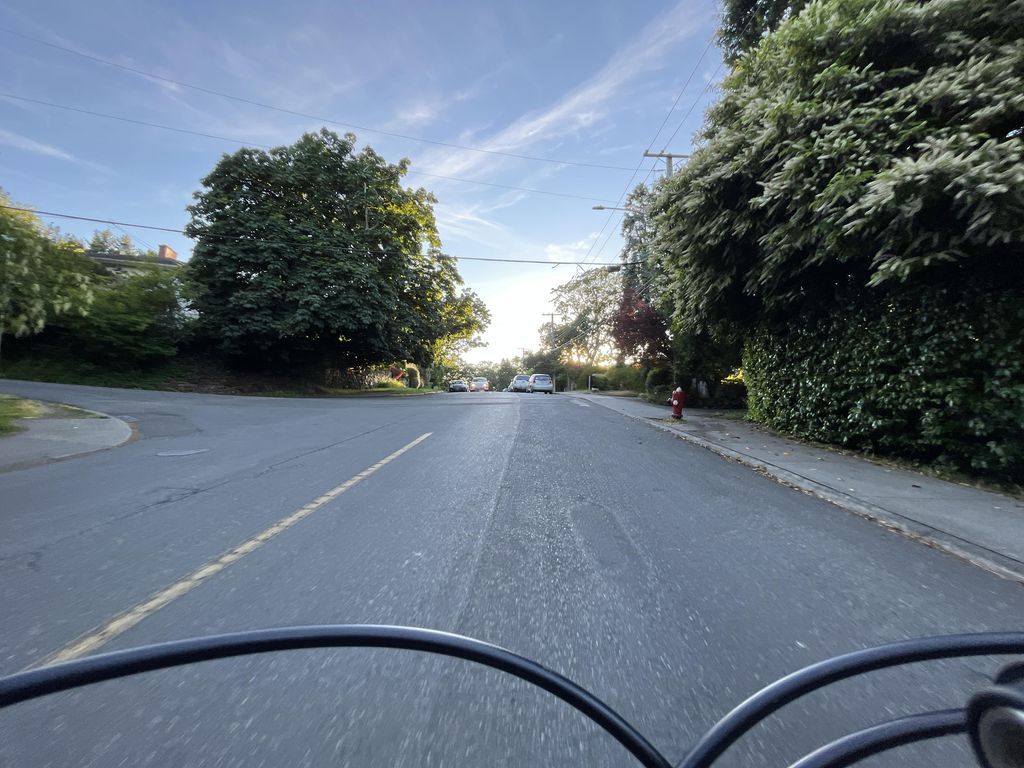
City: victoria